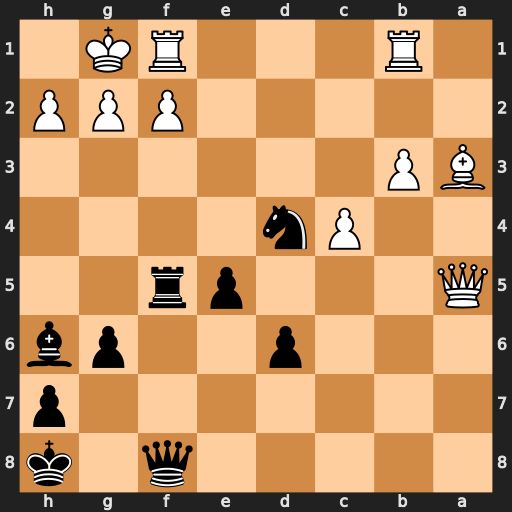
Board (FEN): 5q1k/7p/3p2pb/Q3pr2/2Pn4/BP6/5PPP/1R3RK1
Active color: b
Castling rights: -
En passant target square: -
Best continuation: Nf3+ Kh1 Rh5 h3 Qc8